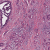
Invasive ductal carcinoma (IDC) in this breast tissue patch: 1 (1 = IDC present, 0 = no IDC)